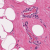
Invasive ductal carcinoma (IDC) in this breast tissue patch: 0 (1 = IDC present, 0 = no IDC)